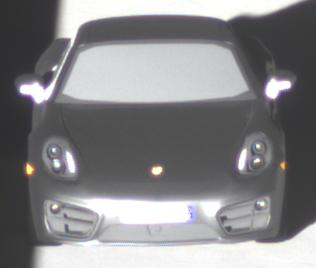
Make: Porsche
Model: Cayman
Detailed model: Cayman (981C)
Model produced from: 2013/03
Model produced until: 2014/04
Doors: 2
Color: gray
Road condition: dry road
Daytime: sunrise or sunset
Contrast: high contrast